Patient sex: M
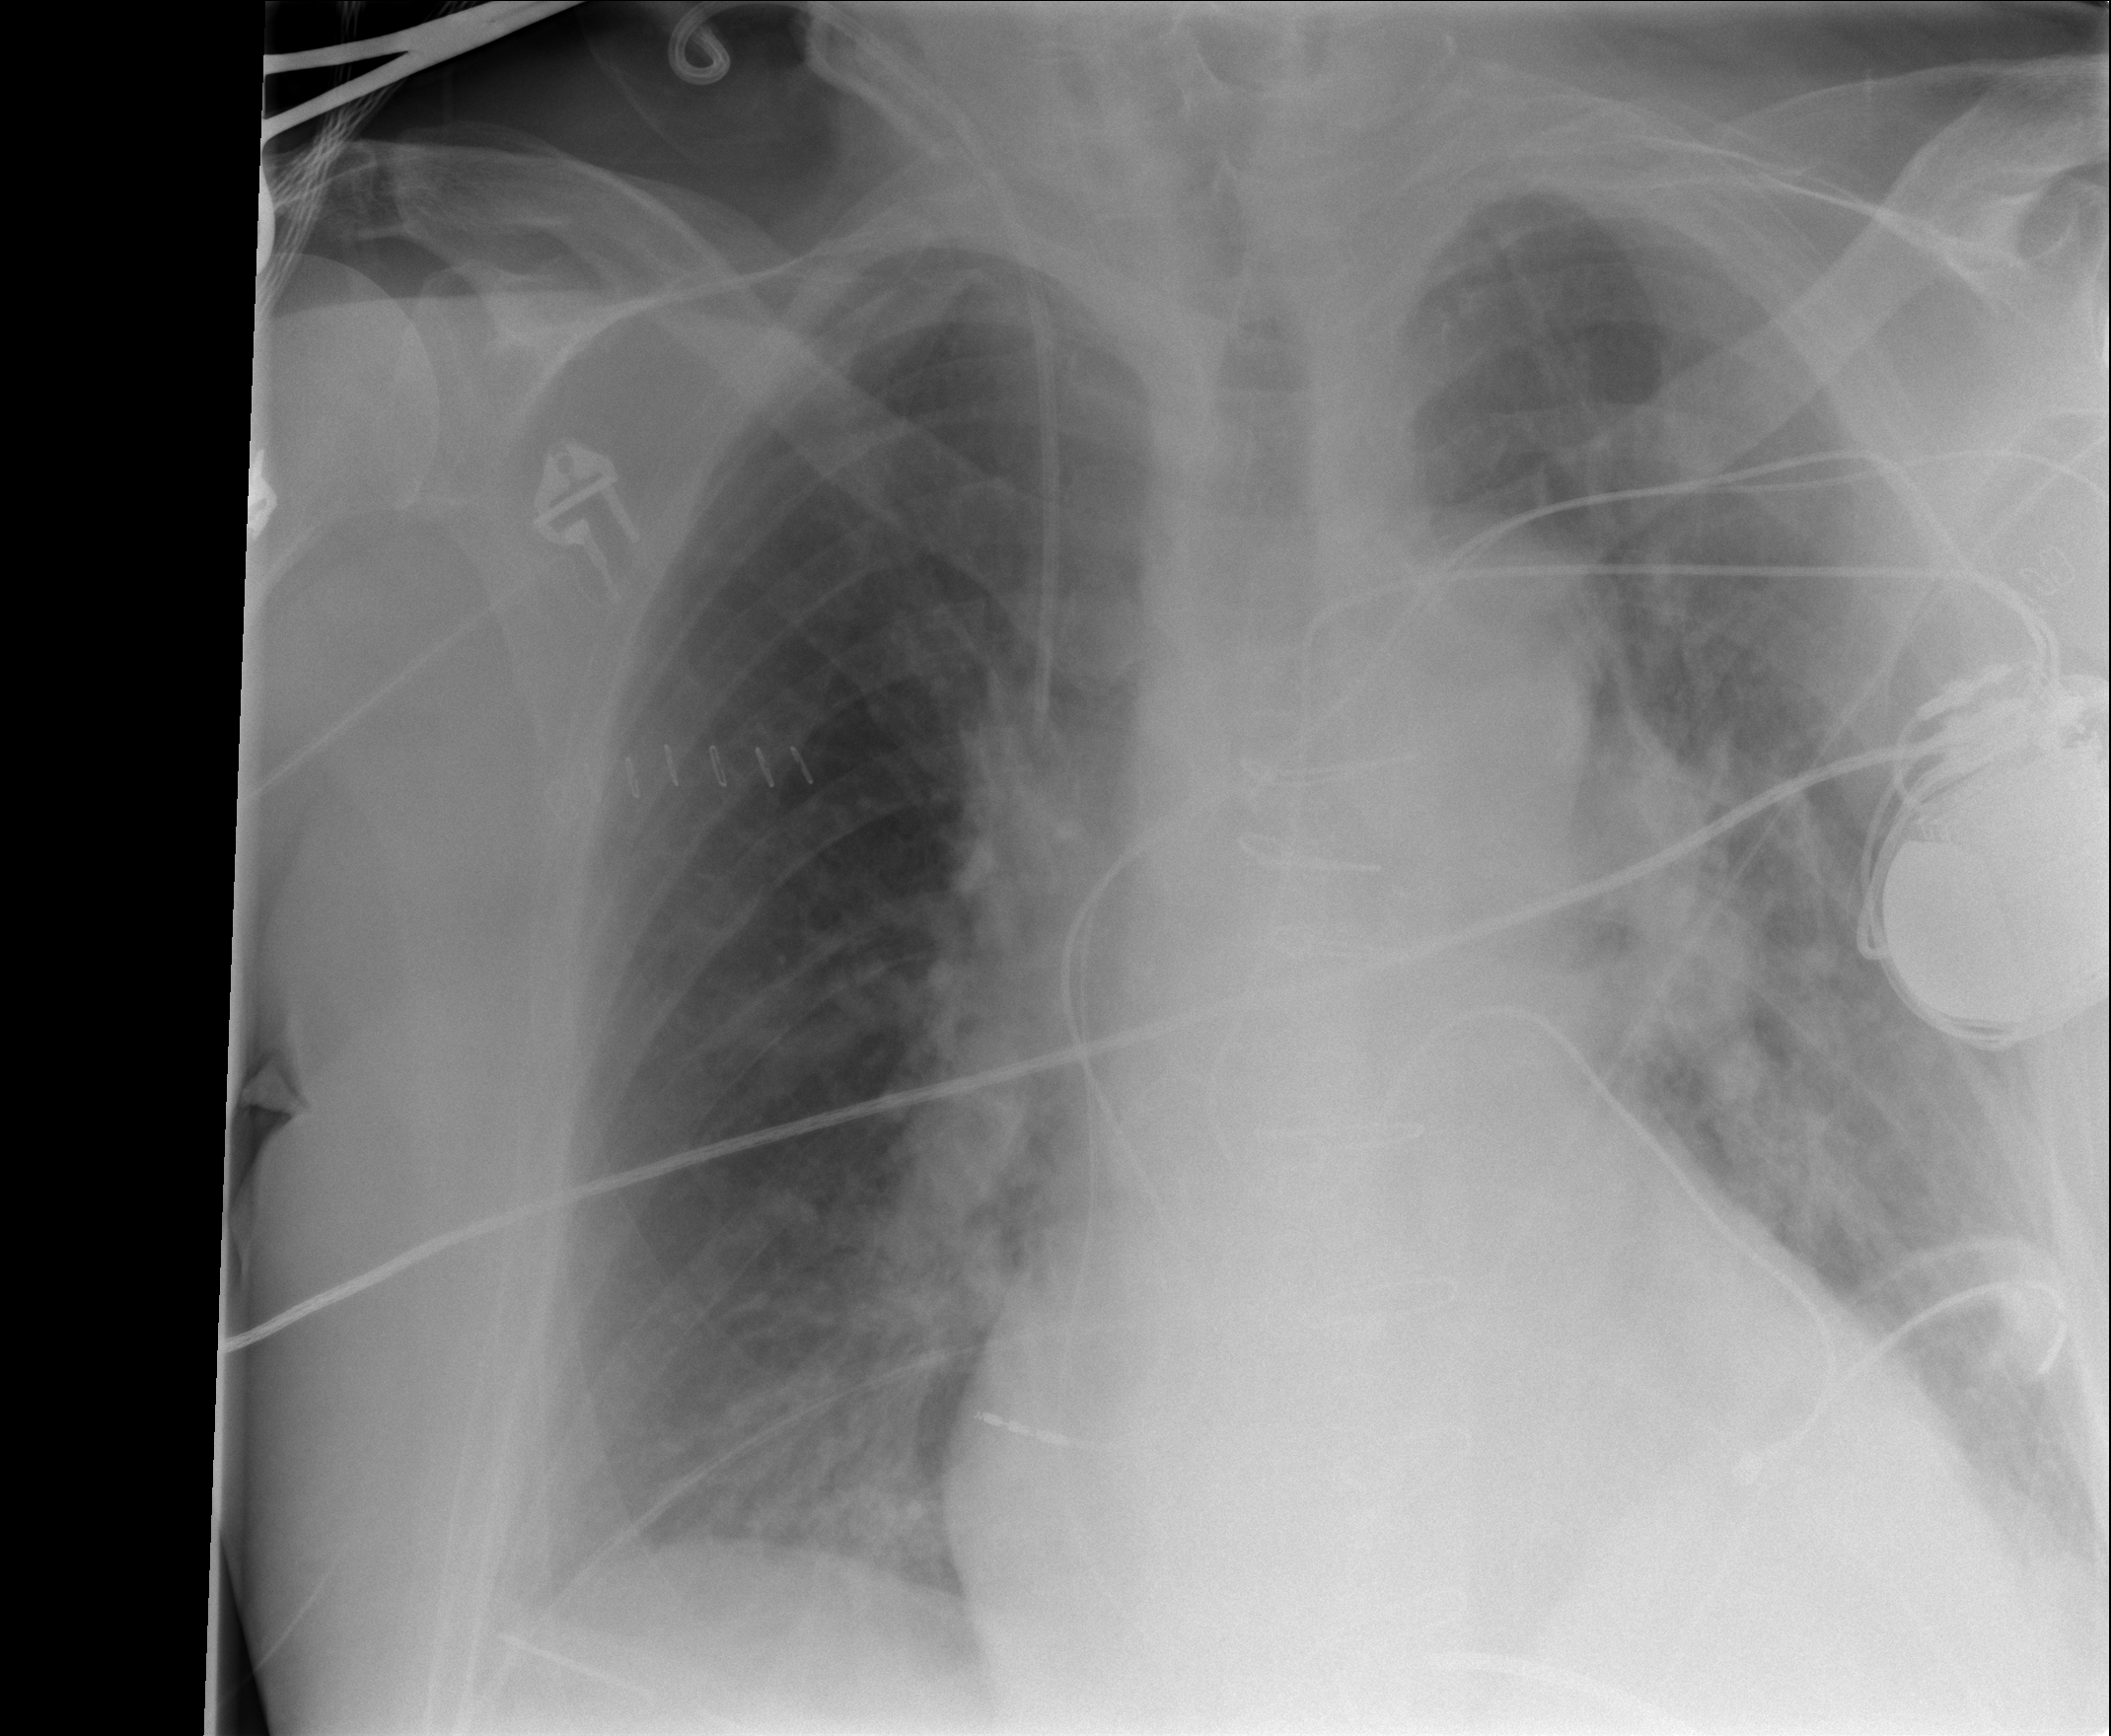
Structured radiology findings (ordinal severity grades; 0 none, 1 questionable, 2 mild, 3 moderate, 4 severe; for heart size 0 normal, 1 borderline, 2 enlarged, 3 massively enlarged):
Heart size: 2
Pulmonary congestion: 2
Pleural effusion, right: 1
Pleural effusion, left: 2
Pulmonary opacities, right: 2
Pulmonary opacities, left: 2
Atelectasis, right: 2
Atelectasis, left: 2